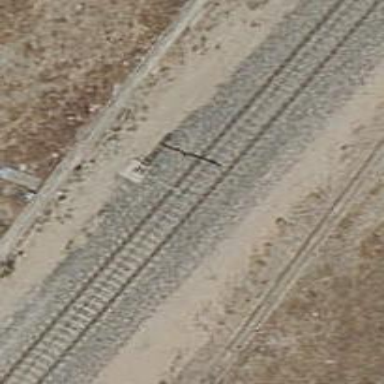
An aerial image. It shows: Railway track with contact lines for electrification.